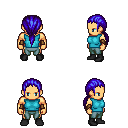
a pixel art fantasy rpg character, male body template, human, tanned skin, teal sleeveless shirt, teal pants, blue ponytail hairstyle, cloth bracers, black shoes, four views (front, back, left, right), 2x2 character sprite sheet, small pixel art, hard edges, no anti-aliasing